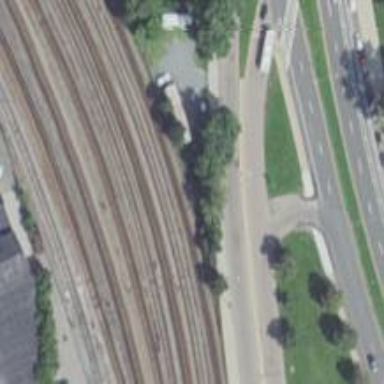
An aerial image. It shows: Electrified rail in service yard.